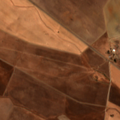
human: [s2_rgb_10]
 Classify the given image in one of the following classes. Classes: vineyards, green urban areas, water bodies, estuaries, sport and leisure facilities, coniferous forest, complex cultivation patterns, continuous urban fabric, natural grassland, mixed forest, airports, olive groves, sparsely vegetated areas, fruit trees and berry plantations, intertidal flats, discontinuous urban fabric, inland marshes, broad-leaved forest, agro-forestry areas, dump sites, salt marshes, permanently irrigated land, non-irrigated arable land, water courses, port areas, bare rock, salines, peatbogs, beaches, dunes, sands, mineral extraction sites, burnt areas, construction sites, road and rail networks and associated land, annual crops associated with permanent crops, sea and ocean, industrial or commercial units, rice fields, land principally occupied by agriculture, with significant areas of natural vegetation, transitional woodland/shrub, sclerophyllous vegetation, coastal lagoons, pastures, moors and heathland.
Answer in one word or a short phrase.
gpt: non-irrigated arable land